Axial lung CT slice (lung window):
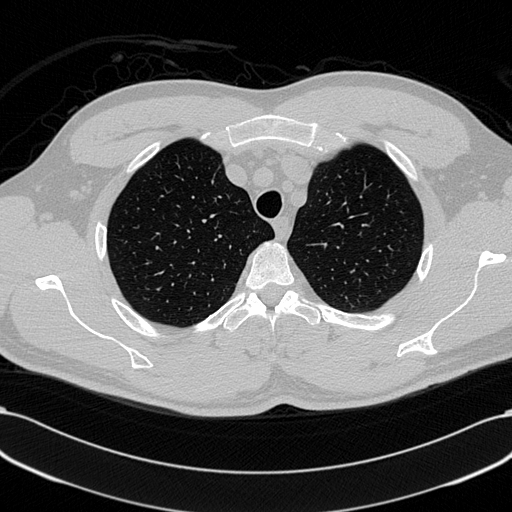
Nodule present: no